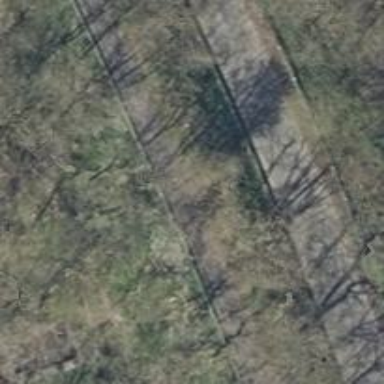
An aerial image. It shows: Asphalt track on abandoned railway bridge.